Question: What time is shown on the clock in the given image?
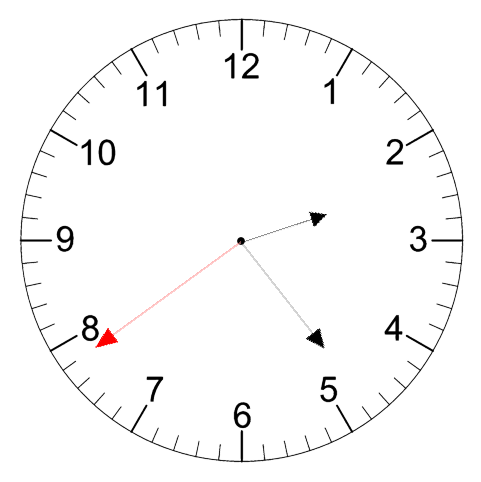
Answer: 02:23:39